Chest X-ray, PA view. Patient: 83 years old, sex F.
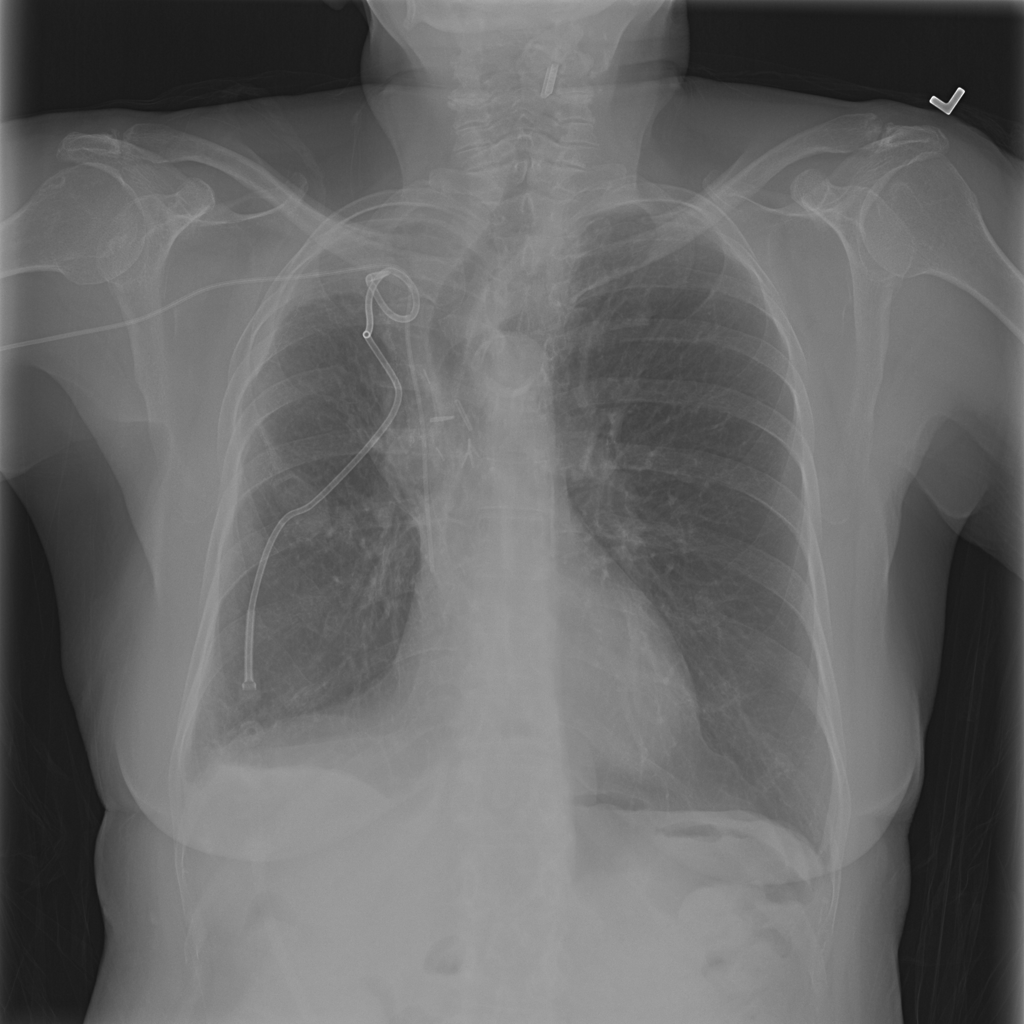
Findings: Effusion